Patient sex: M
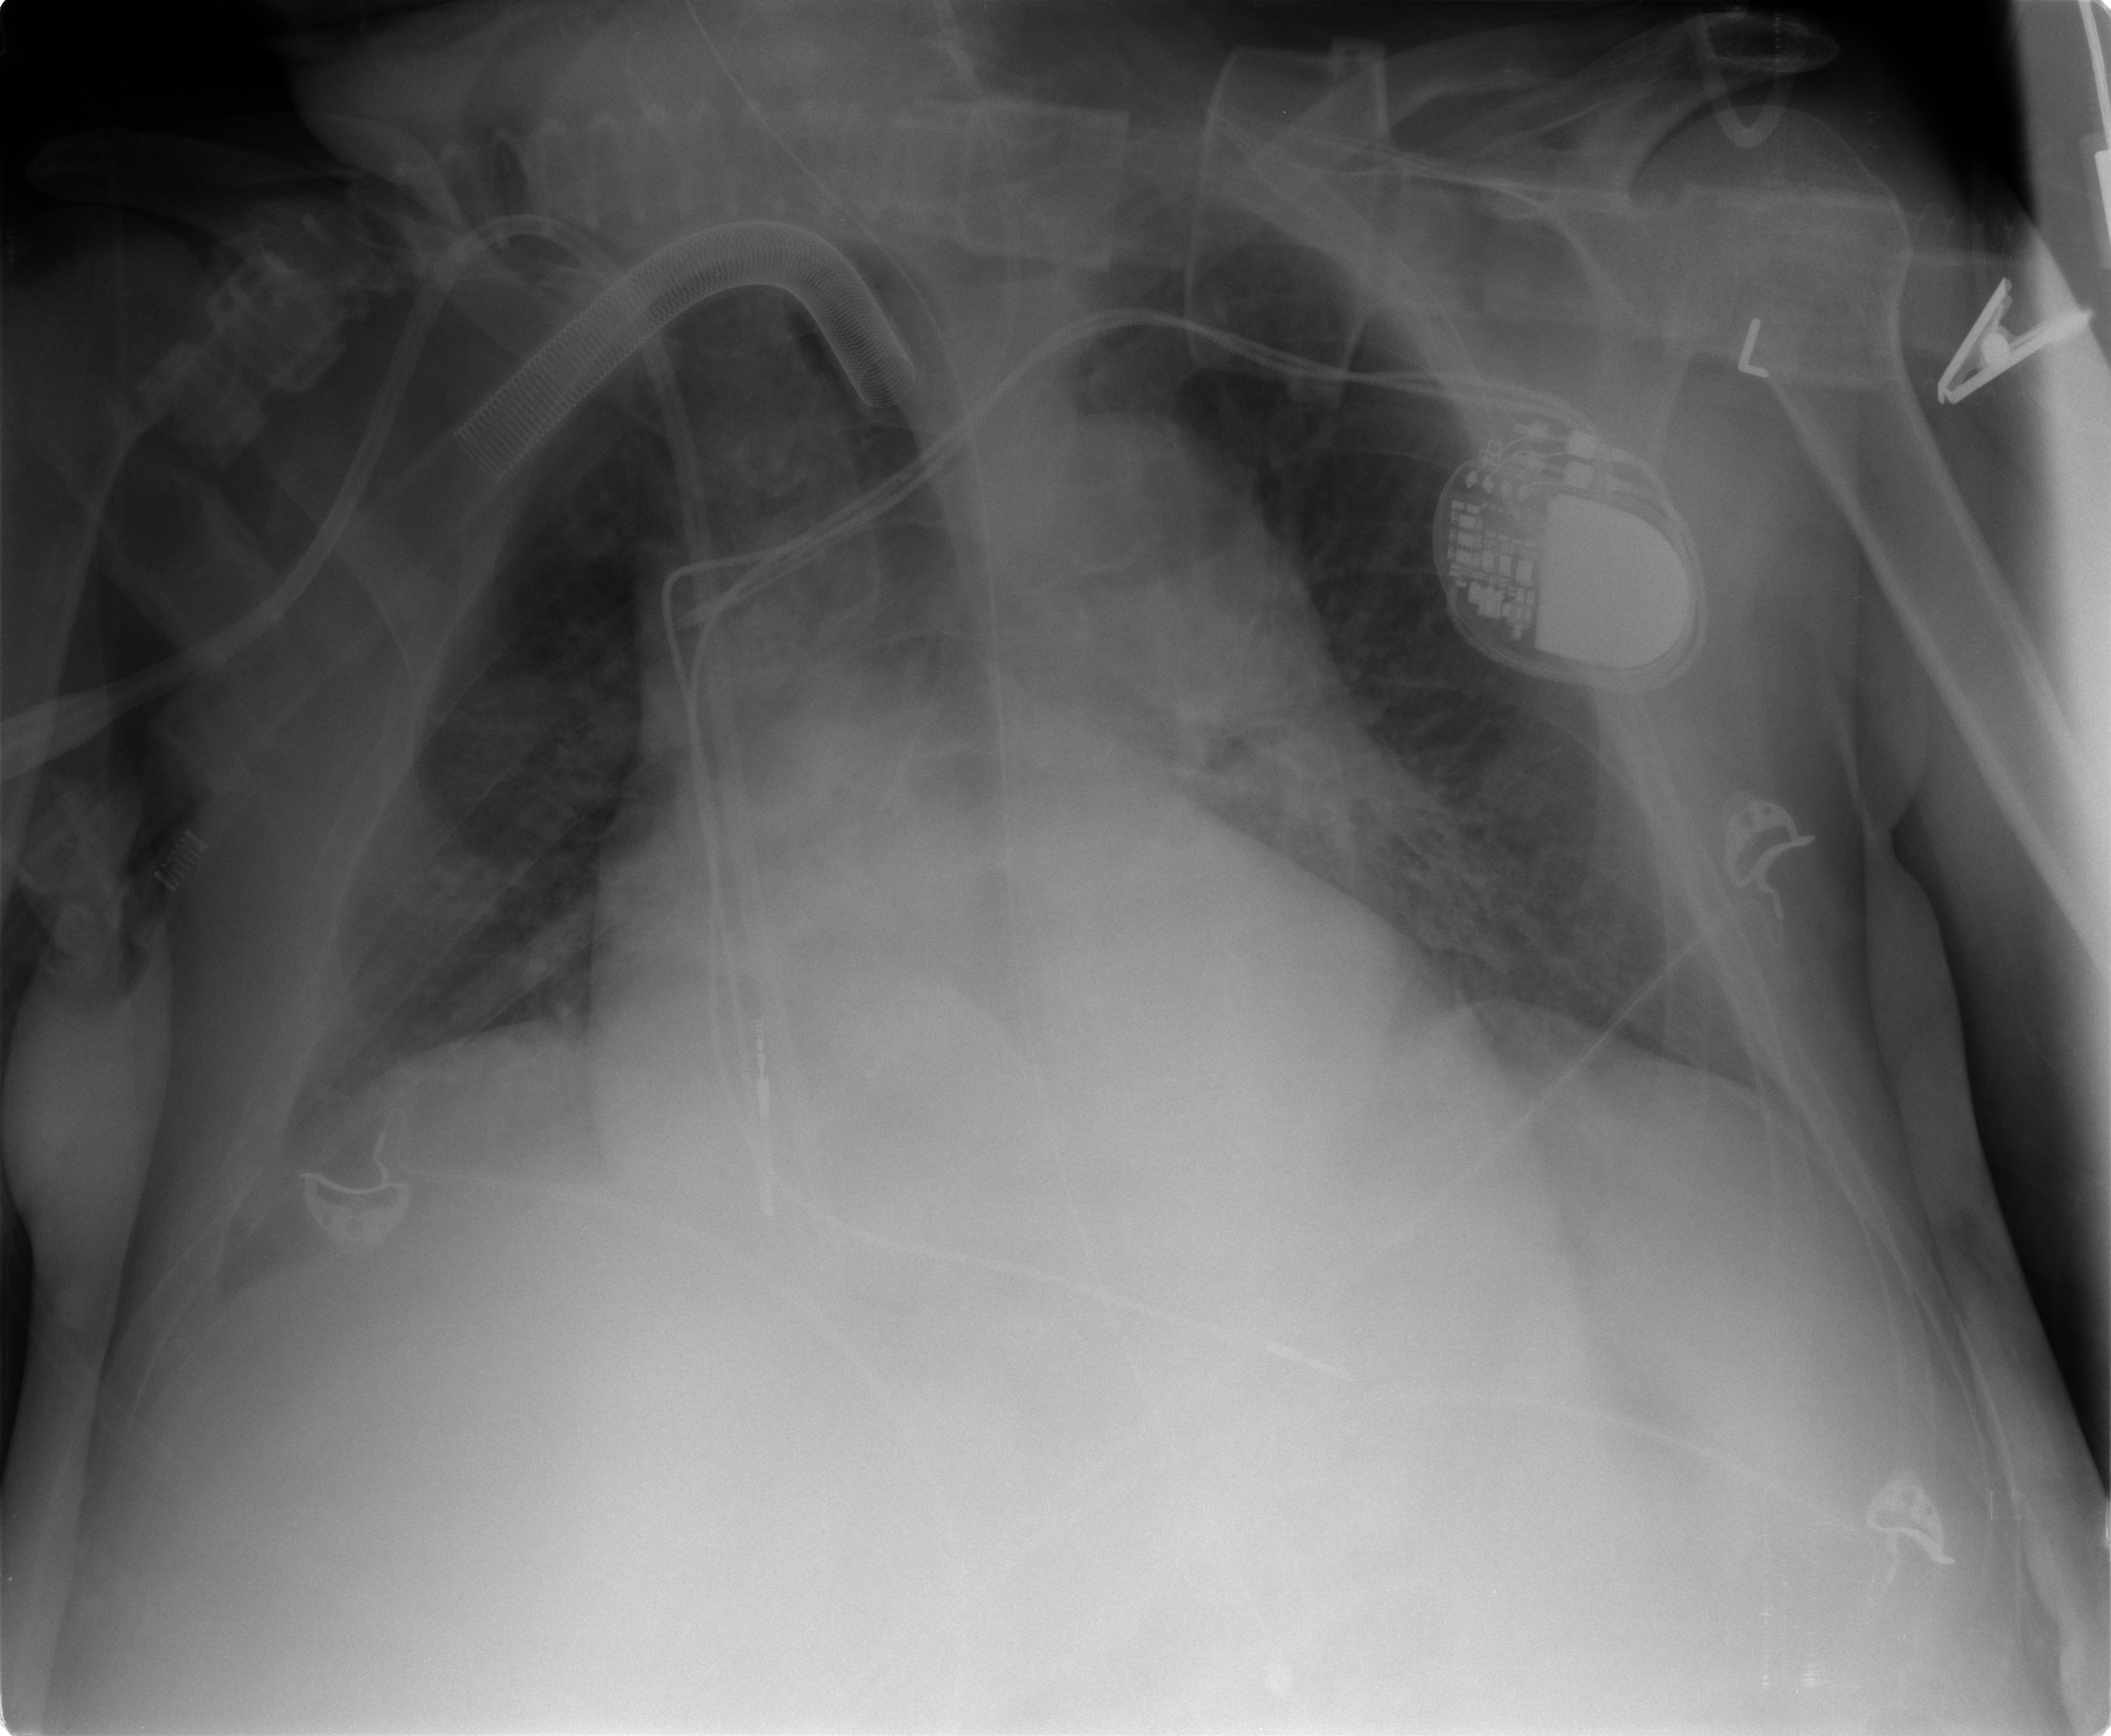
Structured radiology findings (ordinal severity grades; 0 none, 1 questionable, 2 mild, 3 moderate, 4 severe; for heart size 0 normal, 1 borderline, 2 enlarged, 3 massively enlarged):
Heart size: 2
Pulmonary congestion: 2
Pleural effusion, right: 0
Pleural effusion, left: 0
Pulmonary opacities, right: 2
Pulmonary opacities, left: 0
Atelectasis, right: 2
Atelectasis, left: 2